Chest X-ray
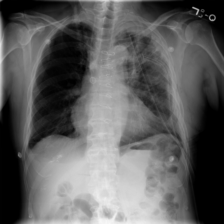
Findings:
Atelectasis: negative
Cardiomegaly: negative
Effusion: positive
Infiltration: negative
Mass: negative
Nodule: negative
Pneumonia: negative
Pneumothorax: negative
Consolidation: negative
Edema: negative
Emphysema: positive
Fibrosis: negative
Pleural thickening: negative
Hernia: negative